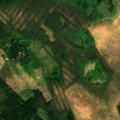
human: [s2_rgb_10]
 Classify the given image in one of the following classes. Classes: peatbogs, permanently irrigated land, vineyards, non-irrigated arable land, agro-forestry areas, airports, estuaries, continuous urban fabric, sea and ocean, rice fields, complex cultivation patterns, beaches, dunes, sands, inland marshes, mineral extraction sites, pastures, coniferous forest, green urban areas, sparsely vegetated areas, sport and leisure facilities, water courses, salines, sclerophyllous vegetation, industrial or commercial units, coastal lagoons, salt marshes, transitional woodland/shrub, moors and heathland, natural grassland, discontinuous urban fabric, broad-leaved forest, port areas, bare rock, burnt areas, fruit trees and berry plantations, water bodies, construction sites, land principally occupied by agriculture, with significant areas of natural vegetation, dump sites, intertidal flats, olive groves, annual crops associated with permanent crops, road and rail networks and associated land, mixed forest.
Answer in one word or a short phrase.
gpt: coniferous forest, mixed forest, transitional woodland/shrub, peatbogs